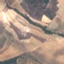
Land use / land cover class: PermanentCrop